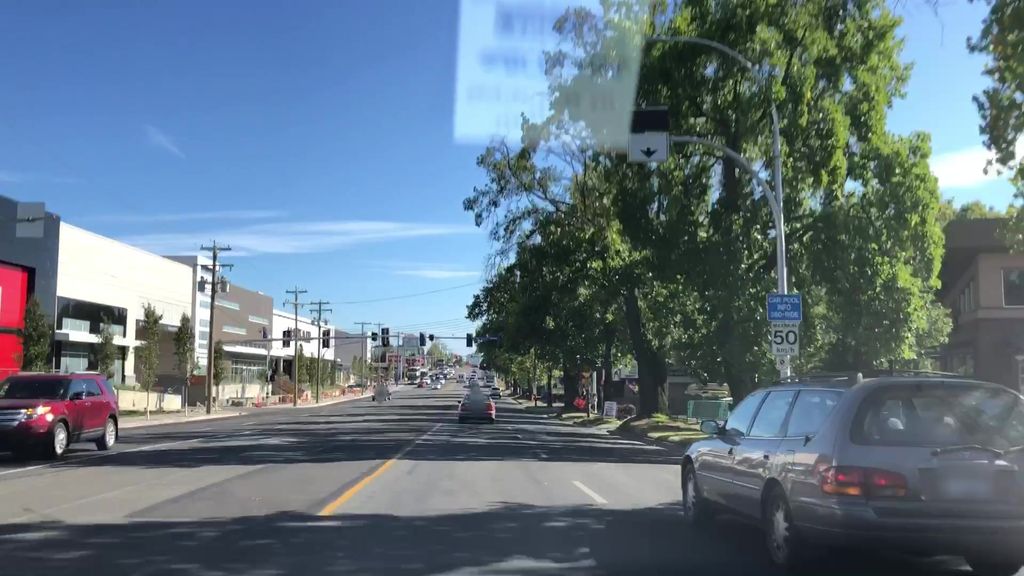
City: victoria